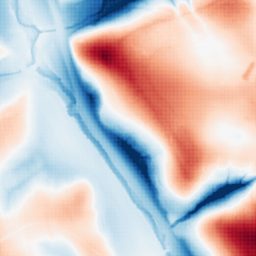
Category: trend_removal
Decomposition family: local_polynomial
Decomposition parameters: window_size: 101
degree: 1
Upsampling method: sinc_blackman
Upsampling parameters: scale: 8
kernel_size: 16
Upsampling scale: 8